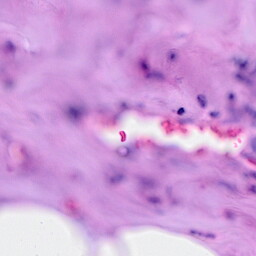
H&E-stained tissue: Breast